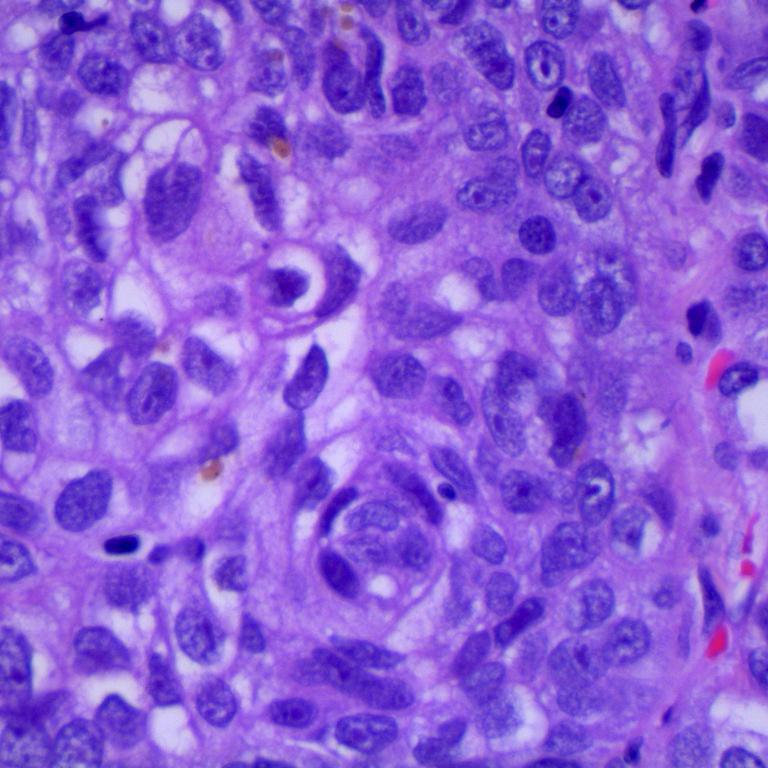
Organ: lung
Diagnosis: squamous carcinomas